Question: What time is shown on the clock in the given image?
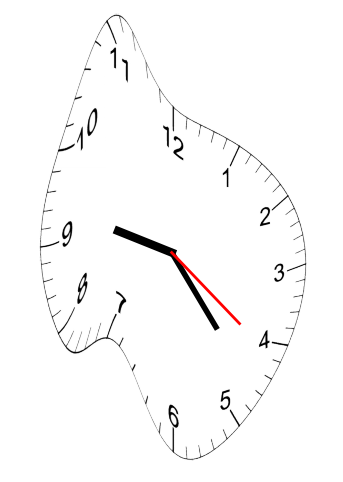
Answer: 09:23:21